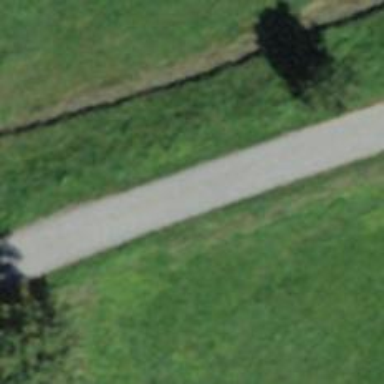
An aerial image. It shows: Unpaved track with grade 1 surface.